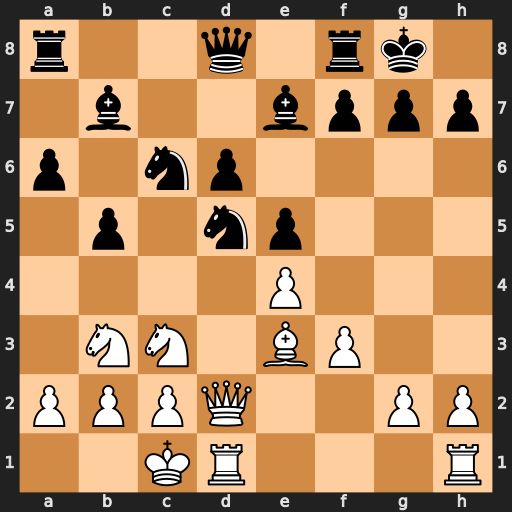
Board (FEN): r2q1rk1/1b2bppp/p1np4/1p1np3/4P3/1NN1BP2/PPPQ2PP/2KR3R
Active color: w
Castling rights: -
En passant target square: -
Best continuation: Nxd5